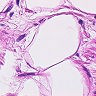
Metastatic tissue present: no